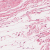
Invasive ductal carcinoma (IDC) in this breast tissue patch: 0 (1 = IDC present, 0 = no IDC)